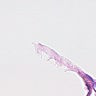
Metastatic tissue present: no